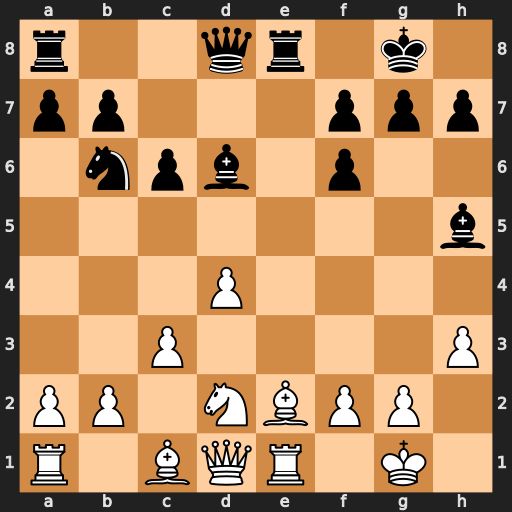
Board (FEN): r2qr1k1/pp3ppp/1npb1p2/7b/3P4/2P4P/PP1NBPP1/R1BQR1K1
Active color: w
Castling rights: -
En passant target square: -
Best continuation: Bxh5 Rxe1+ Qxe1